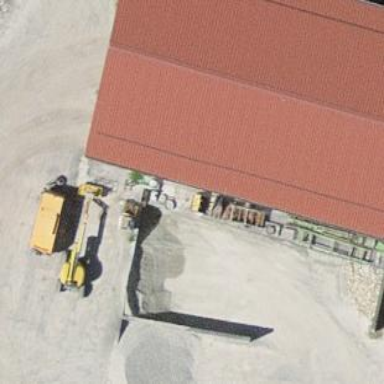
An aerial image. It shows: Warehouse.